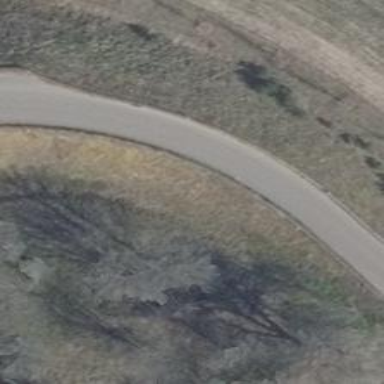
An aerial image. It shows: Tertiary road with asphalt surface and grade1 tracktype.